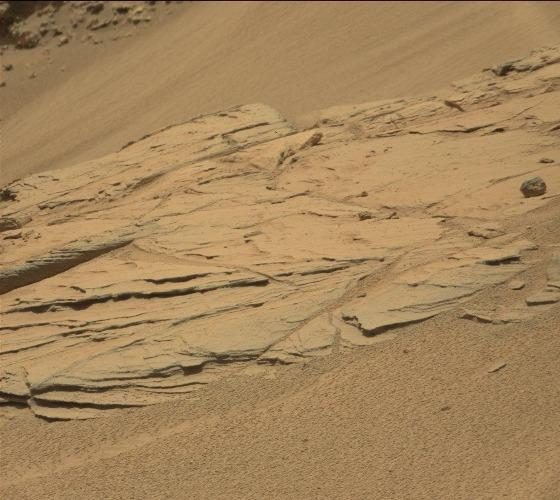
Terrain classes present: Bedrock, Gravel / Sand / Soil, Rock